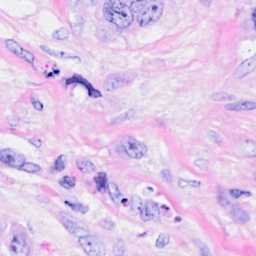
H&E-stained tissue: Breast